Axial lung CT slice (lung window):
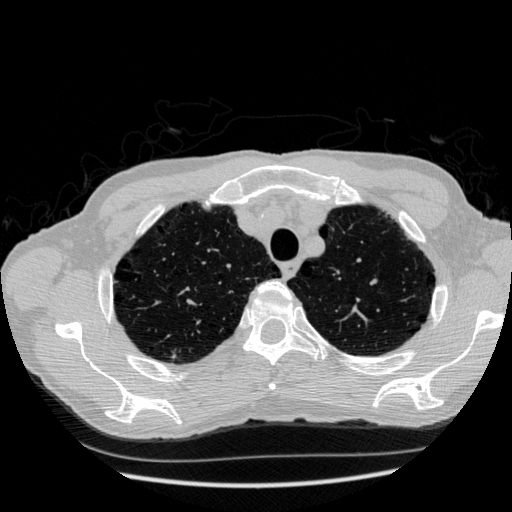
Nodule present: no